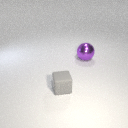
small gray rubber cube to the left of large purple metal sphere